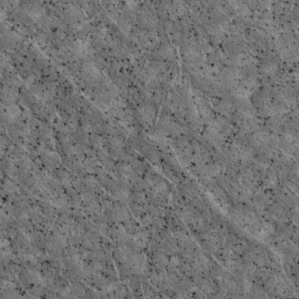
Label: non_frost